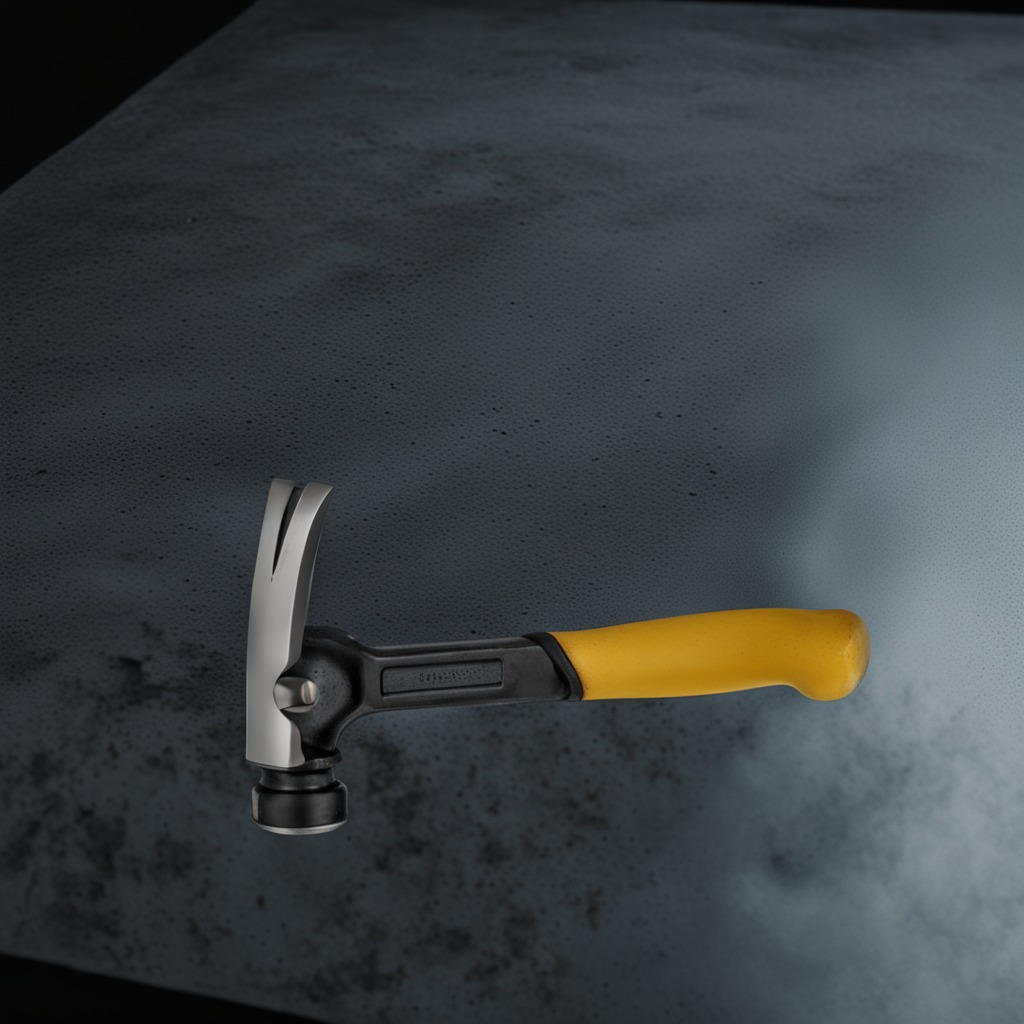
A hammer is lying on a clean granite table inside a workshop at night dim ambient light soft shadows worn but